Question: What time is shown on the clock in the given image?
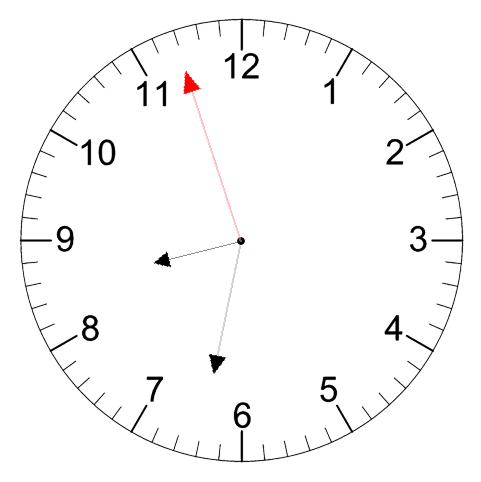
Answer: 08:31:57